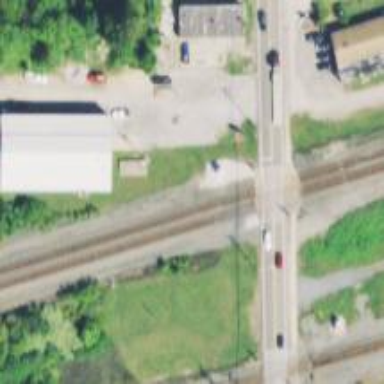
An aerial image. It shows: Railway service station.